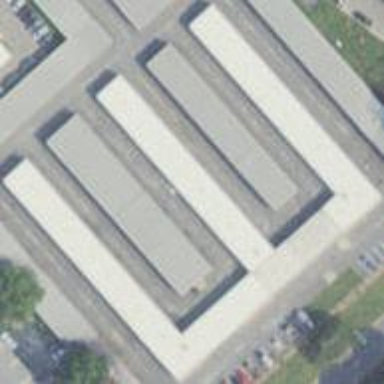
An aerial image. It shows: Building housing Public Storage rental shop.